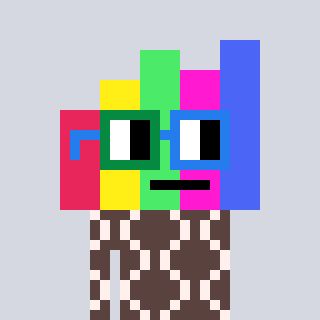
a pixel art character with square green and blue glasses, a bar chart-shaped head and a darkbrown-colored body on a cool background